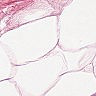
Metastatic tissue present: no